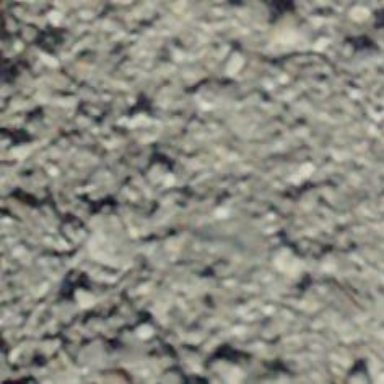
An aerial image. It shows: Gravel path.